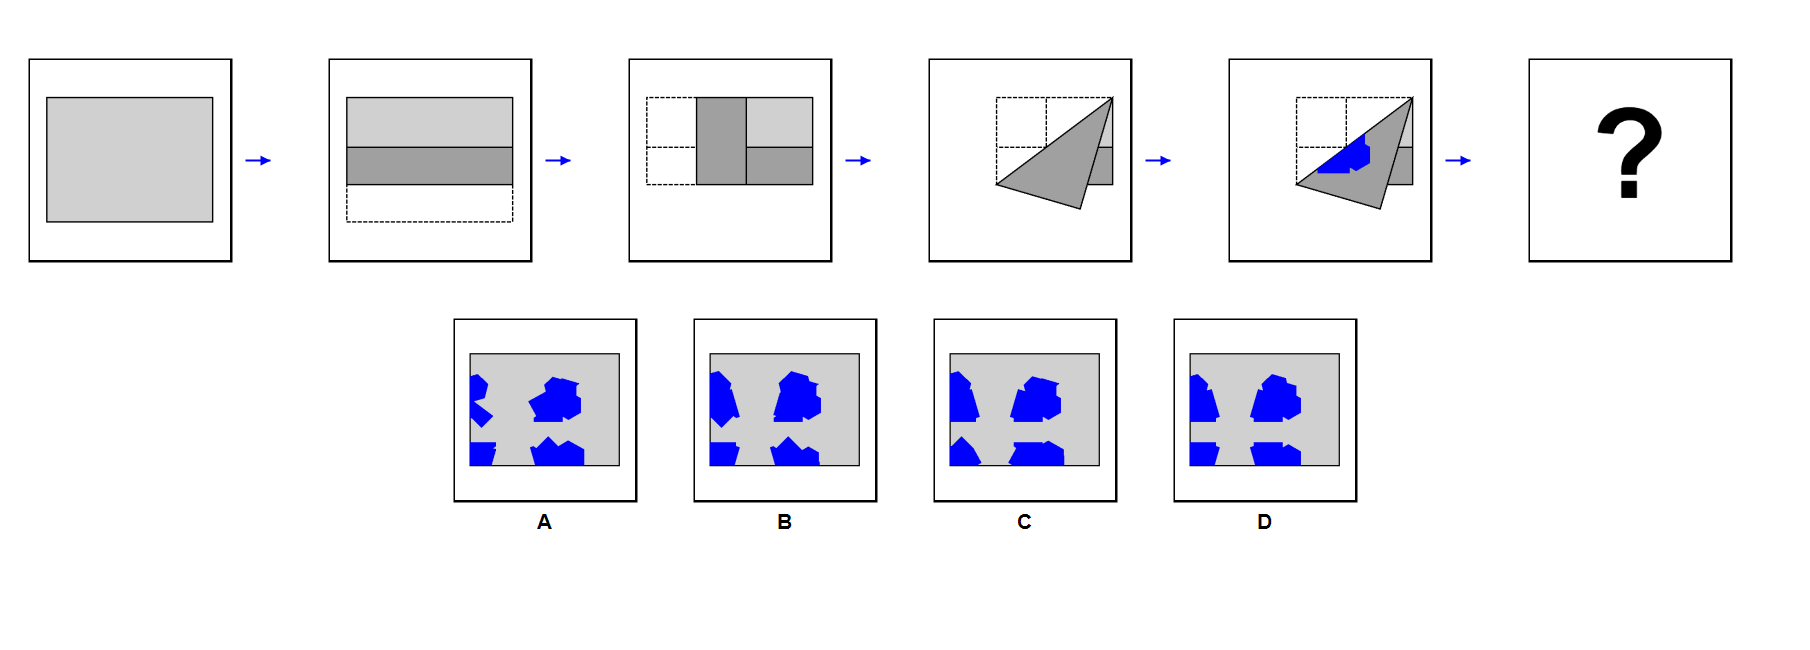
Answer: D